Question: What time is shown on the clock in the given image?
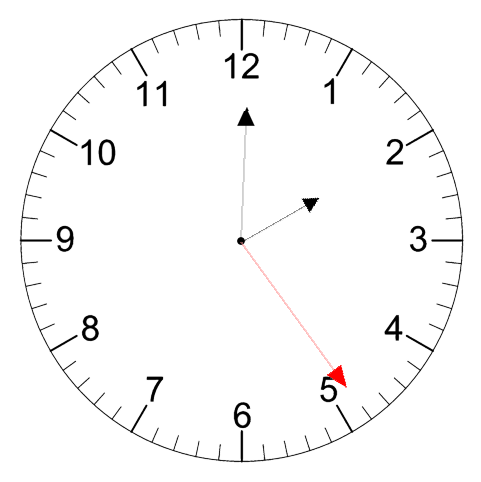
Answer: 02:00:24